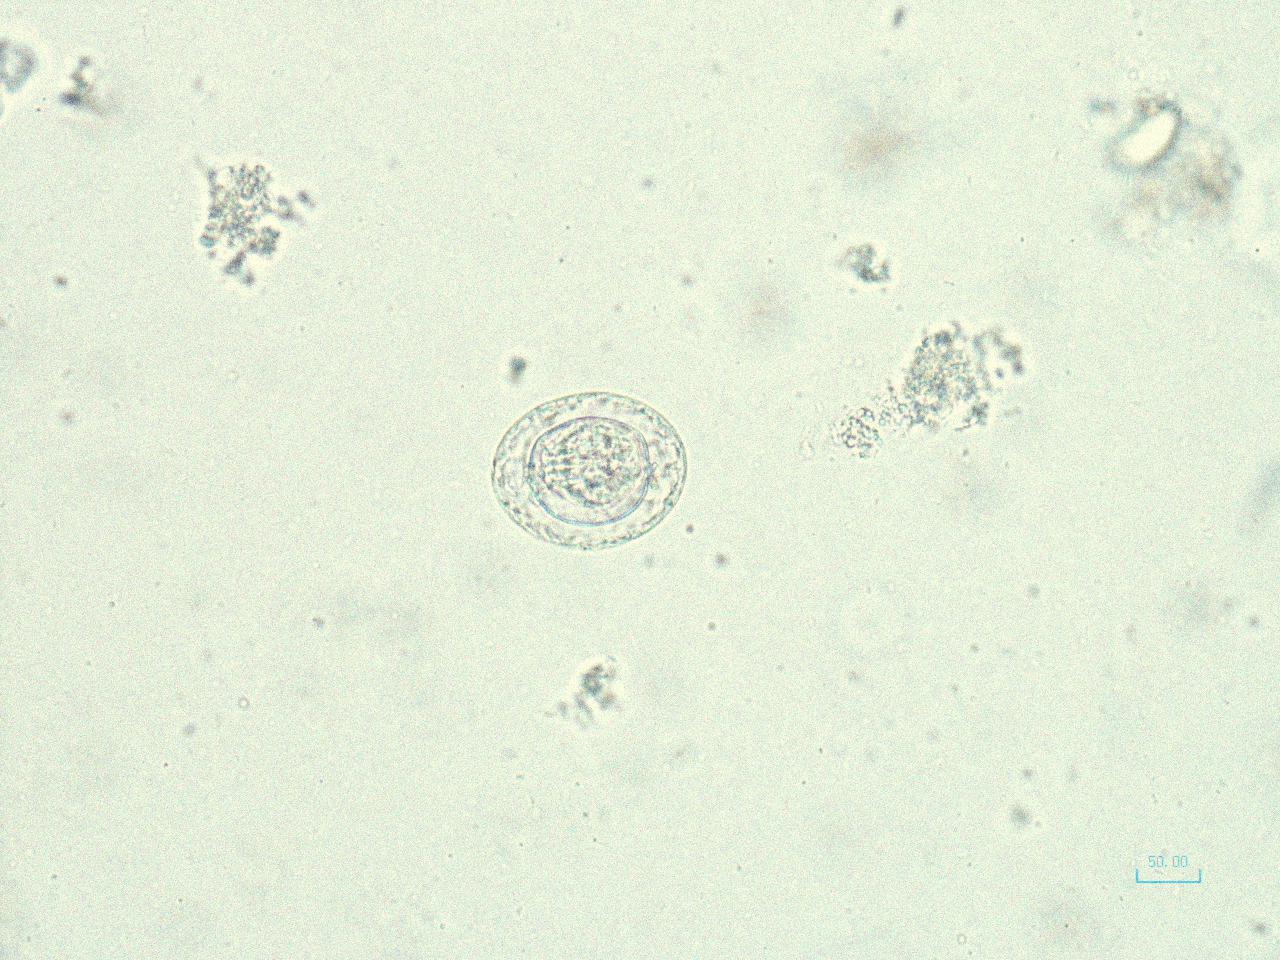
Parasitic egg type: Hymenolepis nana